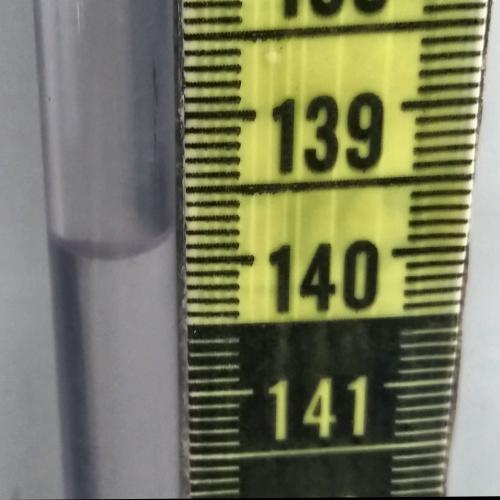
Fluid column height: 139.9 cm